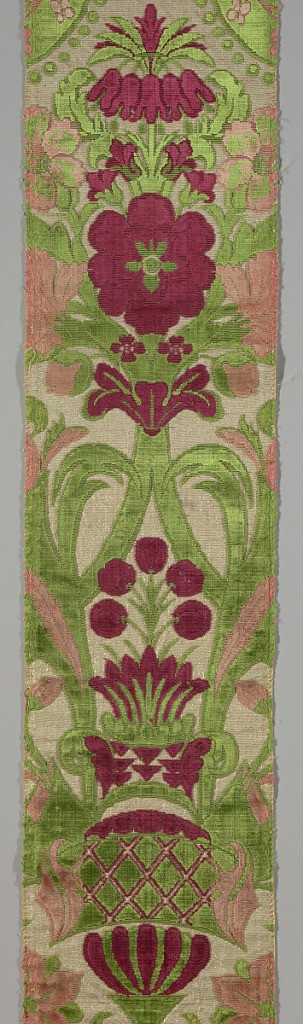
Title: Fragment
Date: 17th century
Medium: silk, metallic thread Technique: cut and uncut supplementary warp pile (velvet) in a woven foundation
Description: Narrow velvet panel in dark green, red, tan, and white has a symmetrical and highly stylized pattern of scrolling leaves, urns and flowers.